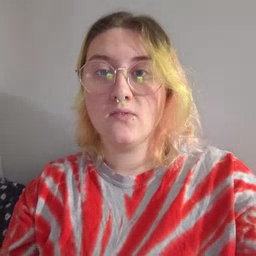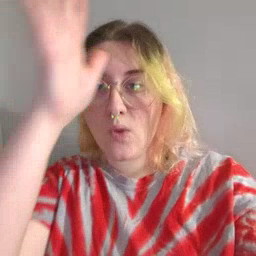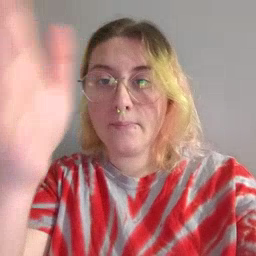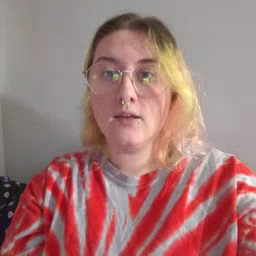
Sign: grandpa